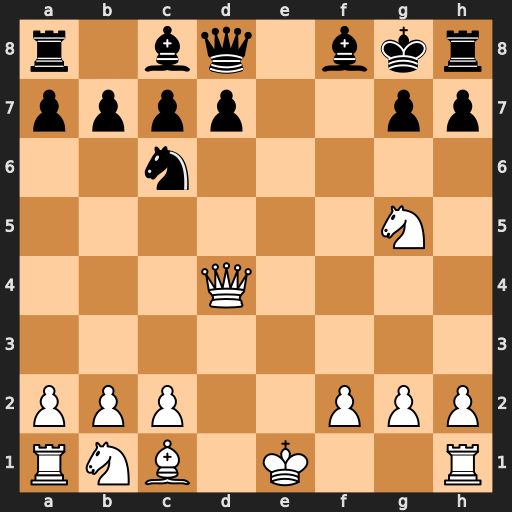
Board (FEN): r1bq1bkr/pppp2pp/2n5/6N1/3Q4/8/PPP2PPP/RNB1K2R
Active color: w
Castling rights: KQ
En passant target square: -
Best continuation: Qd5#